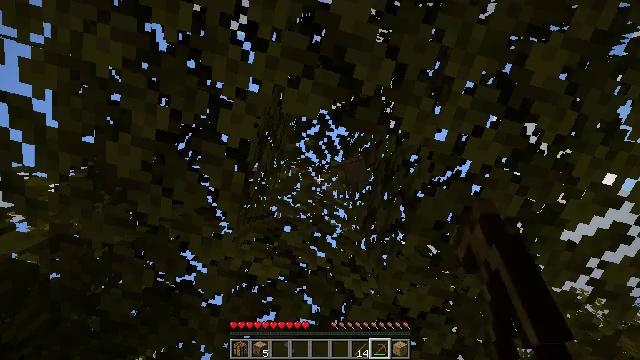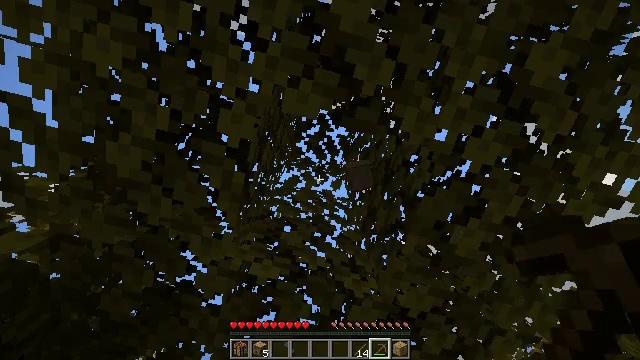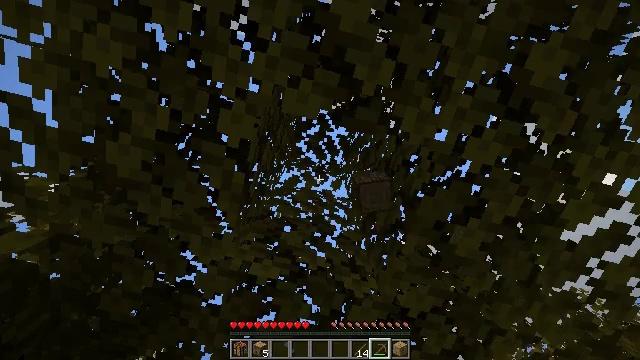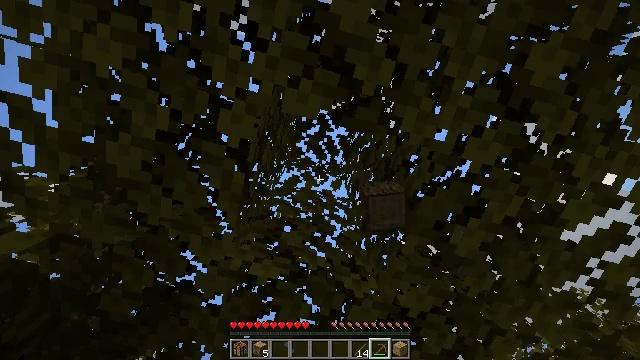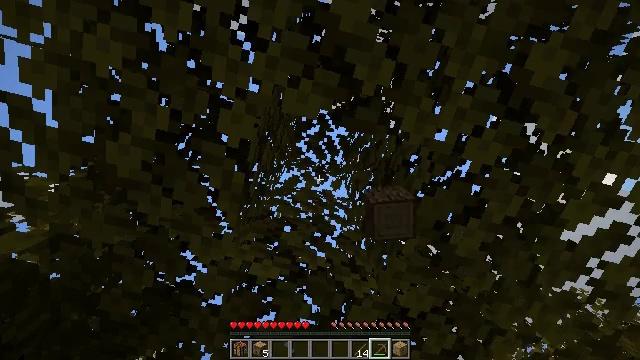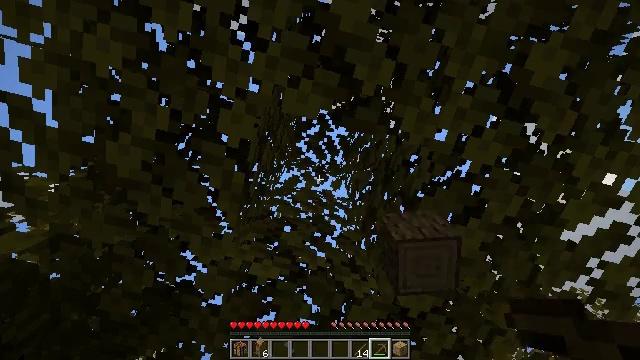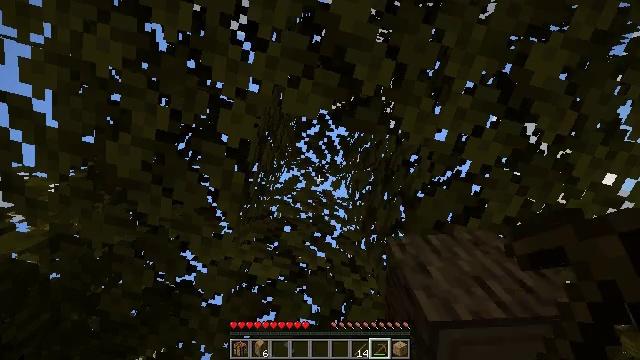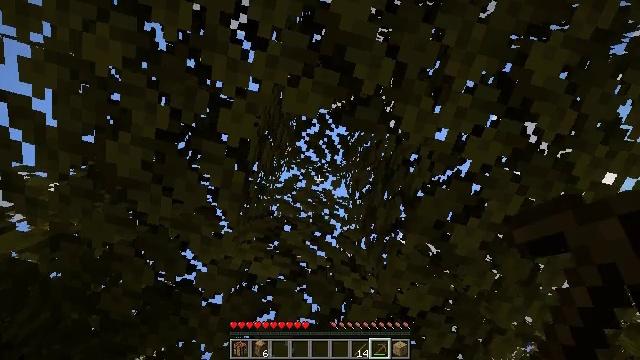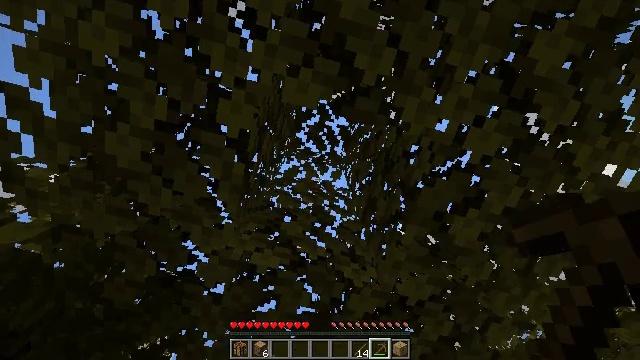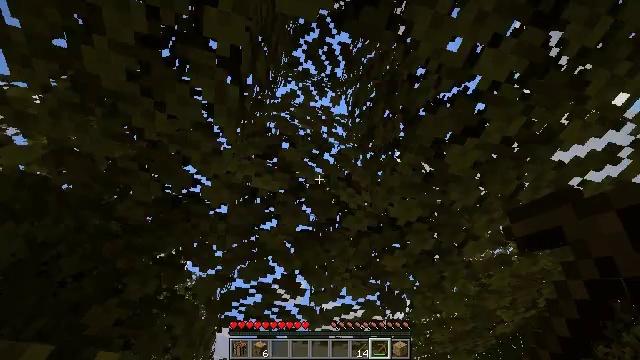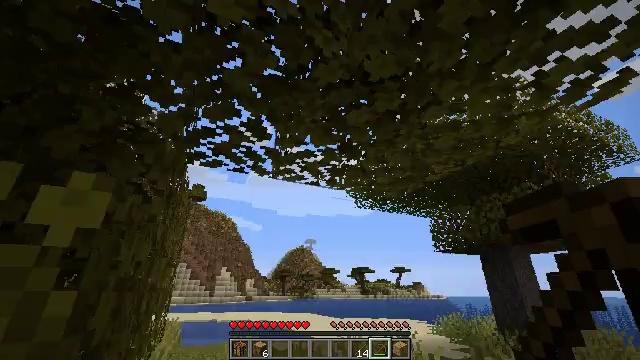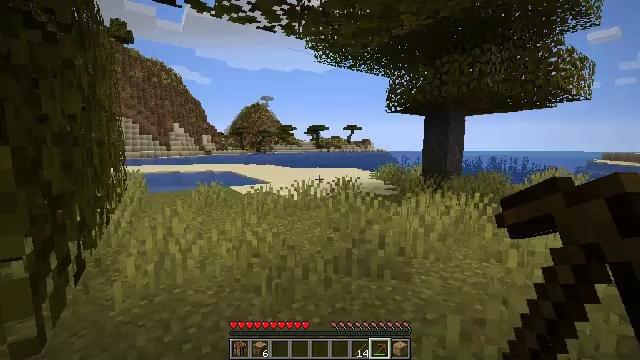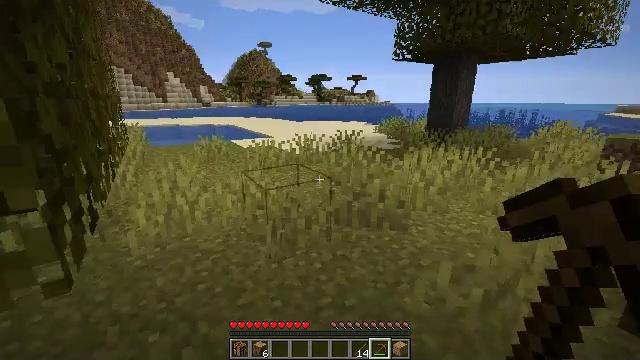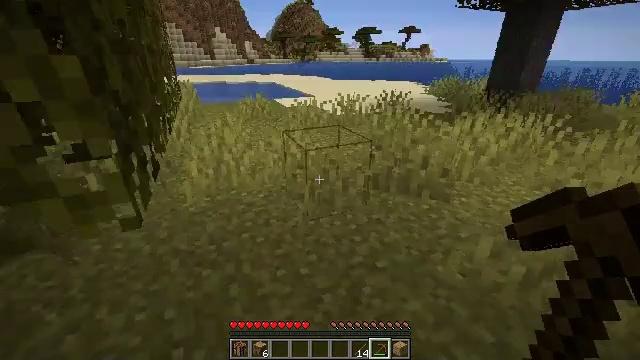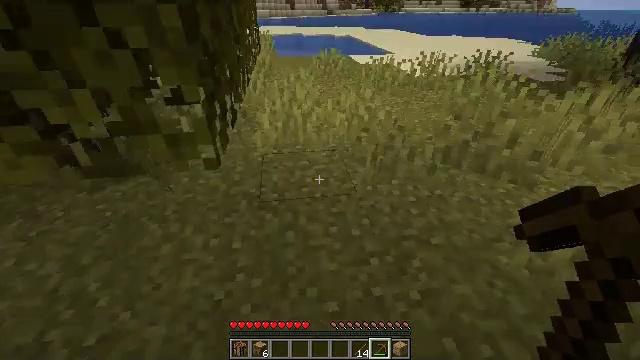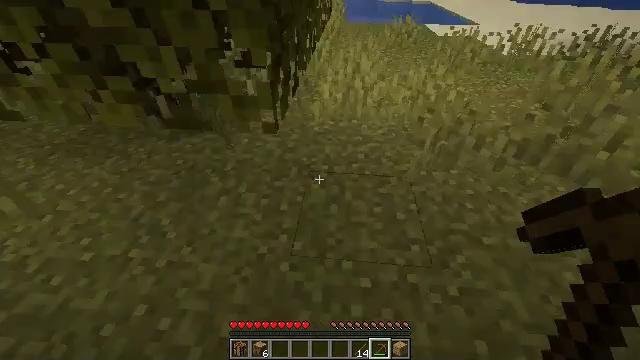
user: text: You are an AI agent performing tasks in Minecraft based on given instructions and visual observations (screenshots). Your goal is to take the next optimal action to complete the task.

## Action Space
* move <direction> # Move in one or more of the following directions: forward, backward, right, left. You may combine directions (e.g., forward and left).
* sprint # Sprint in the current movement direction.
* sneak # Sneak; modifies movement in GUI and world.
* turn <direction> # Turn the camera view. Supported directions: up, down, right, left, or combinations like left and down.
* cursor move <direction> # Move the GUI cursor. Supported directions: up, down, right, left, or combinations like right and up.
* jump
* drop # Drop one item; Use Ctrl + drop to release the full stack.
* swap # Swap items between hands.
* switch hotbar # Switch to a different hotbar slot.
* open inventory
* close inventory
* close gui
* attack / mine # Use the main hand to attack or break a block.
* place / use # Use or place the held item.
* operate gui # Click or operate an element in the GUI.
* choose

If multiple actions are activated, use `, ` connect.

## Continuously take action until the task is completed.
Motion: motion action
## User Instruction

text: Collect acacia logs by breaking the tree.
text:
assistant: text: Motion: attack / mine
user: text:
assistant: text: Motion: attack / mine
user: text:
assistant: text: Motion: attack / mine
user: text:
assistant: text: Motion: attack / mine
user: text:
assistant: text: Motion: attack / mine
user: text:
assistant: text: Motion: no_op
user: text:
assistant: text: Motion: no_op
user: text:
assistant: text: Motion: turn down
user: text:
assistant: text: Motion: turn down
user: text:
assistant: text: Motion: turn right and down
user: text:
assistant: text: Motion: turn right and down
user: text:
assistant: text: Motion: turn down
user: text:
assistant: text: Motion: turn left and down
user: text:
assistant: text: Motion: turn left and down
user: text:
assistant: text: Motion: turn left and down
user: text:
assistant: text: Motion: turn left and down
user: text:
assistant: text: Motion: turn left
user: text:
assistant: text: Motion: turn left and up
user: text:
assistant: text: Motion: turn left and up
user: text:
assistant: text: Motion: turn left and up
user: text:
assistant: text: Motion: move right, turn left and up
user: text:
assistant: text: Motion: move right, turn left and up
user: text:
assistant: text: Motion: move right
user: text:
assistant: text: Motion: move right
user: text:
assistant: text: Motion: move right, turn right and up
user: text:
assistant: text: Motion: move right, turn right and up
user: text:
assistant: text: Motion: move forward and move right, turn right and up
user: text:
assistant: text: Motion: move forward and move right, turn right and up
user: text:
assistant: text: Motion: move forward and move right, turn right and up
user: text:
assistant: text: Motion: move forward and move right, turn right and up